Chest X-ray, PA view. Patient: 54 years old, sex M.
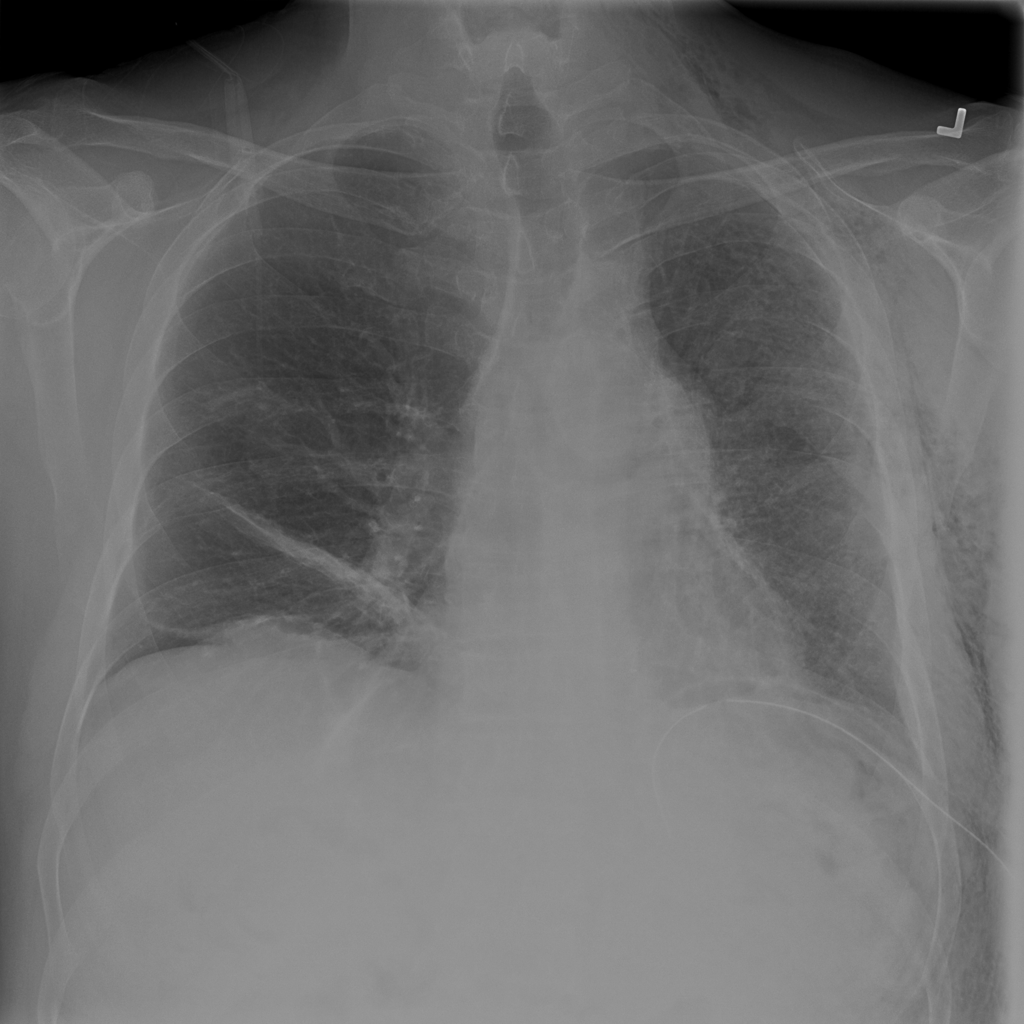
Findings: Atelectasis, Emphysema, Pneumothorax